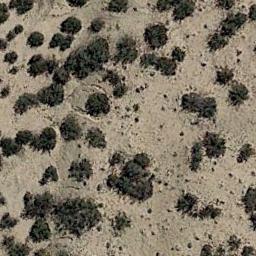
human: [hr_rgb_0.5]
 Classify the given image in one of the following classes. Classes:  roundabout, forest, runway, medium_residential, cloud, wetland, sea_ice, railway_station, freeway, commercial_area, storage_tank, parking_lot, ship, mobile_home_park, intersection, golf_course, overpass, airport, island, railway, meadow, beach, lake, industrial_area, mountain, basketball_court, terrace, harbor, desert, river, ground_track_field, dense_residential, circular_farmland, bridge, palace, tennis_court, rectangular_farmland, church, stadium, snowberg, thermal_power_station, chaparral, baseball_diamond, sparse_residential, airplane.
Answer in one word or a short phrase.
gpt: chaparral